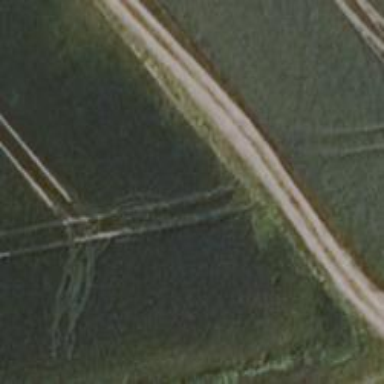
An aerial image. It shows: Sandy track with grade 4 tracktype.